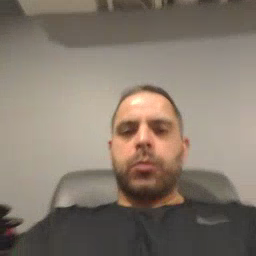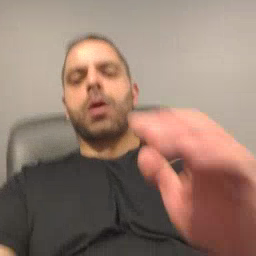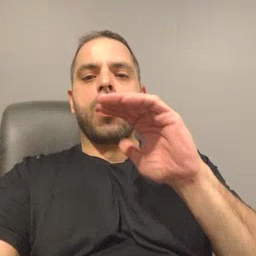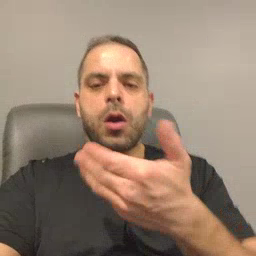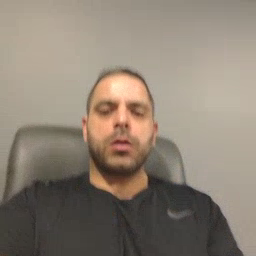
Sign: all